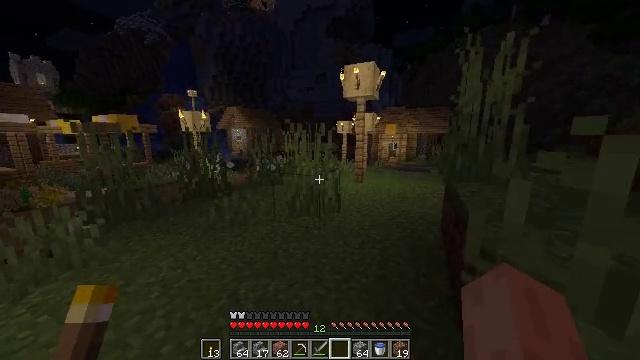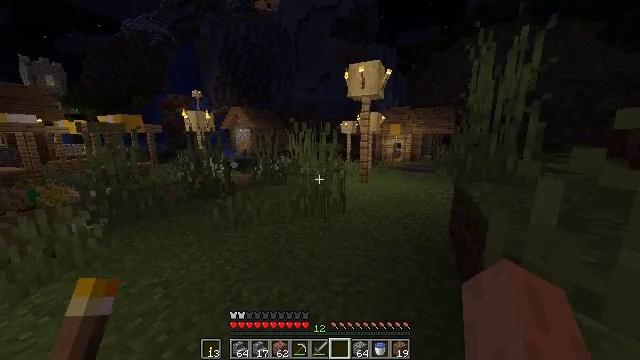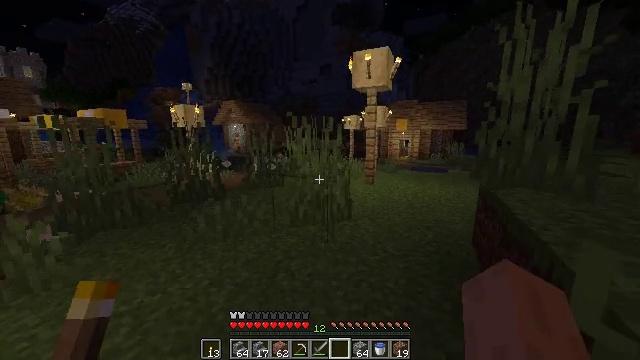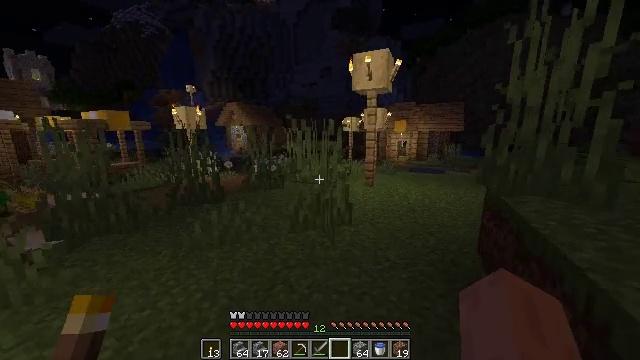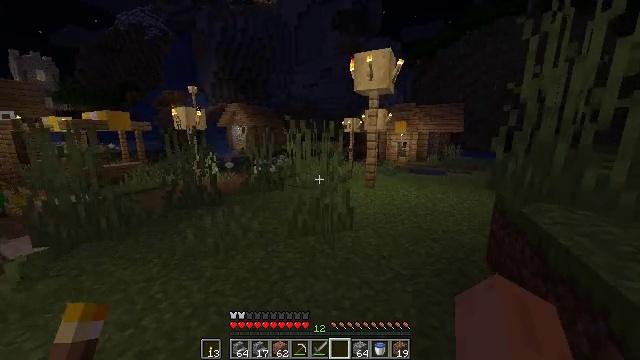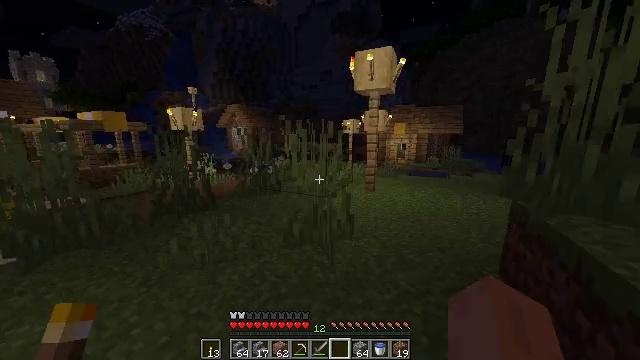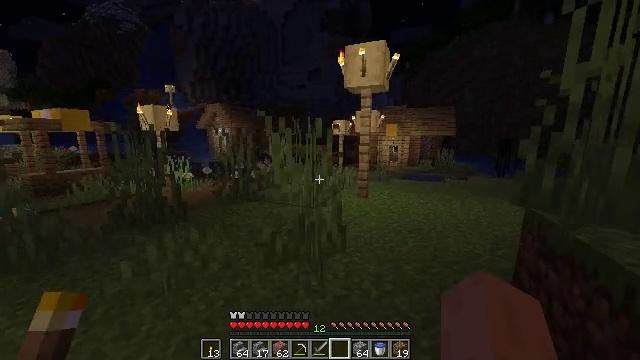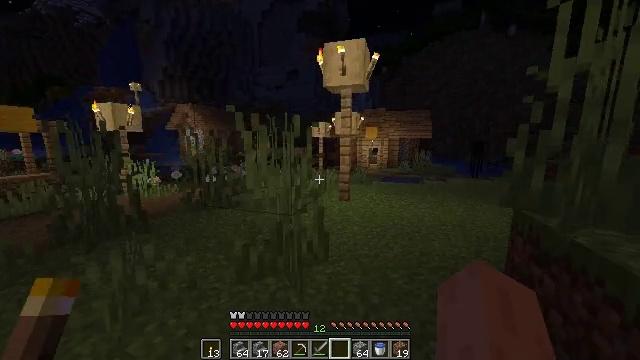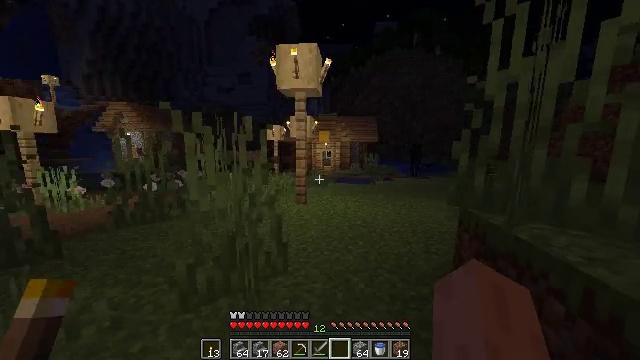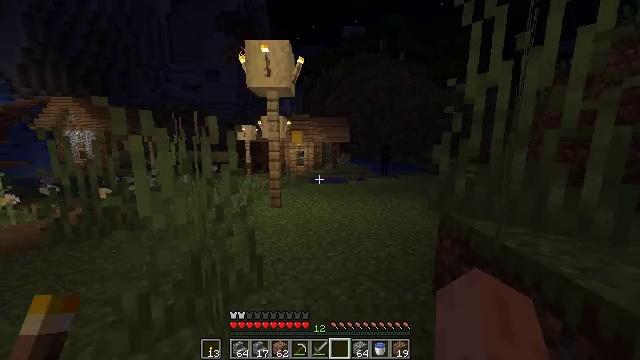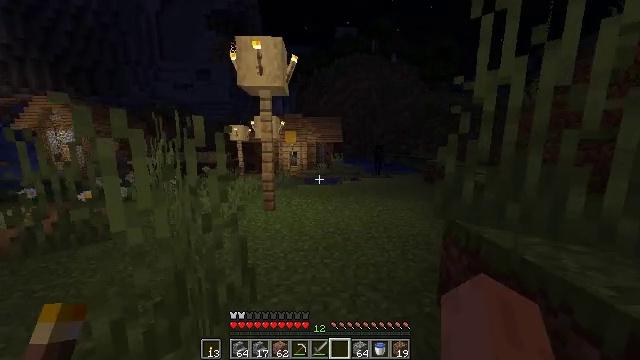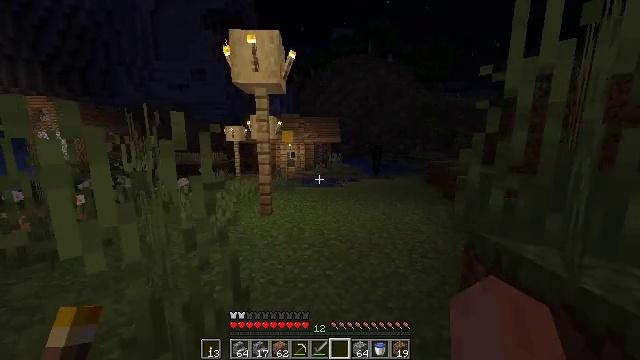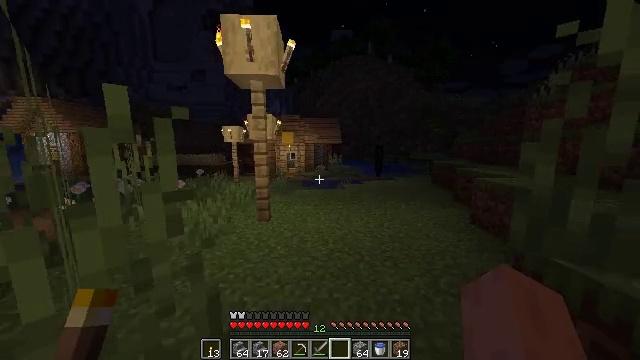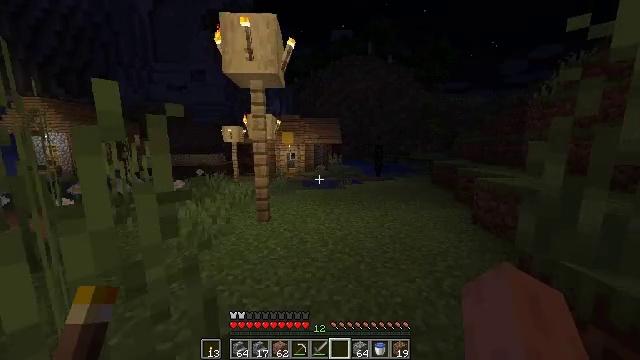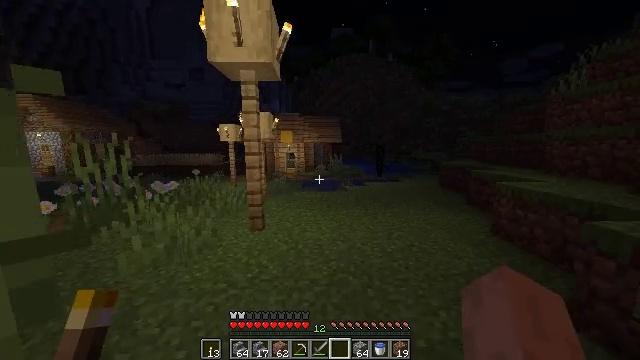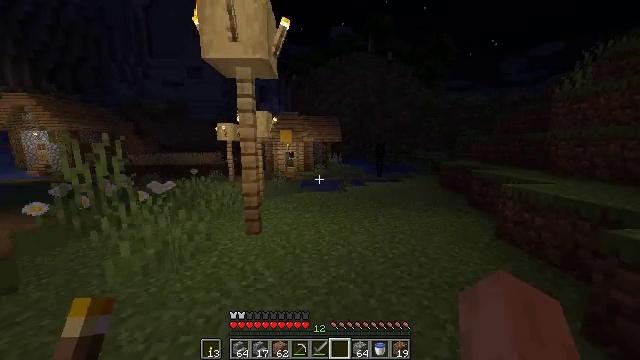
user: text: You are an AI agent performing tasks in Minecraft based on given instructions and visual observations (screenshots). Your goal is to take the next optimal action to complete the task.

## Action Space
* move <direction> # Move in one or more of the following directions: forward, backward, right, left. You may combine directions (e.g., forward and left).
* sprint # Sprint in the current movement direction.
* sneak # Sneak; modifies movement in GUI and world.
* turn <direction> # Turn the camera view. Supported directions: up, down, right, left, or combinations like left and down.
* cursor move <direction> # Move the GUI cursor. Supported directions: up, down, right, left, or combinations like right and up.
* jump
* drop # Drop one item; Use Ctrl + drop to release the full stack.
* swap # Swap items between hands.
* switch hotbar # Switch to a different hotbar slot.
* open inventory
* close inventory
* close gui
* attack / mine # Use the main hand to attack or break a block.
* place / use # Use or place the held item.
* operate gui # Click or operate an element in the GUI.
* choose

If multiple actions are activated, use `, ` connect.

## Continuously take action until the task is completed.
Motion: motion action
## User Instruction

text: Break the iron door.
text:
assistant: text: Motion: move forward, sprint, attack / mine
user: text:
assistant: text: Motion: move forward, sprint, attack / mine
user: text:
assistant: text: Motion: move forward, sprint, attack / mine
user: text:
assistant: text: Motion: move forward, sprint, attack / mine
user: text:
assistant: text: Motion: move forward, sprint, attack / mine
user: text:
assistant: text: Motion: move forward, sprint, turn right, attack / mine
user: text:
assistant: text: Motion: move forward, sprint, turn right, attack / mine
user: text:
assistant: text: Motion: move forward, sprint, turn right, attack / mine
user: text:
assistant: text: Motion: move forward, sprint, turn right, attack / mine
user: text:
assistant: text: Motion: move forward, sprint, turn right, attack / mine
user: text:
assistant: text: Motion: move forward, sprint, attack / mine
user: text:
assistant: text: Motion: move forward, sprint, attack / mine
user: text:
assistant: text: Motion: move forward, sprint, attack / mine
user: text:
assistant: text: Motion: move forward, sprint, attack / mine
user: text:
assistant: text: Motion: move forward, sprint, attack / mine
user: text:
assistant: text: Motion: move forward, sprint, turn right, attack / mine
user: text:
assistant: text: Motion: move forward, sprint, turn right, attack / mine
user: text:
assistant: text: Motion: move forward, sprint, turn right, attack / mine
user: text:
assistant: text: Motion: move forward, sprint, turn right, attack / mine
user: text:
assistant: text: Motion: move forward, sprint, turn right, attack / mine
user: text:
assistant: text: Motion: move forward, sprint, attack / mine
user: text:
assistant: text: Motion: move forward, sprint, attack / mine
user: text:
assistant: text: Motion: move forward, sprint, attack / mine
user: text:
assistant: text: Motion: move forward, sprint, turn right, attack / mine
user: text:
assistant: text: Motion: move forward, sprint, turn right, attack / mine
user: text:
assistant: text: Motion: move forward, sprint, turn right, attack / mine
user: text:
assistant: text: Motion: move forward, sprint, turn right, attack / mine
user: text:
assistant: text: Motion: move forward, sprint, turn right, attack / mine
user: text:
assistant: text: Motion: move forward, sprint, turn right, attack / mine
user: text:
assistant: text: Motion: move forward, sprint, turn right, attack / mine